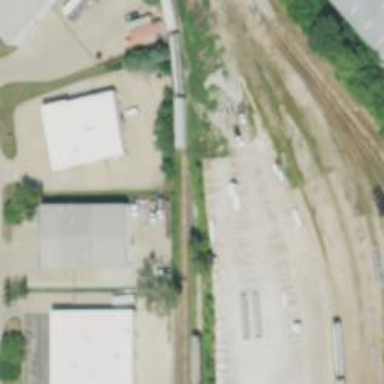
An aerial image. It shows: Rail spur service.